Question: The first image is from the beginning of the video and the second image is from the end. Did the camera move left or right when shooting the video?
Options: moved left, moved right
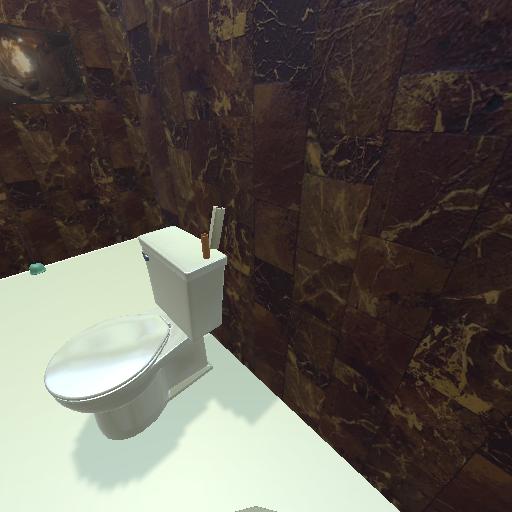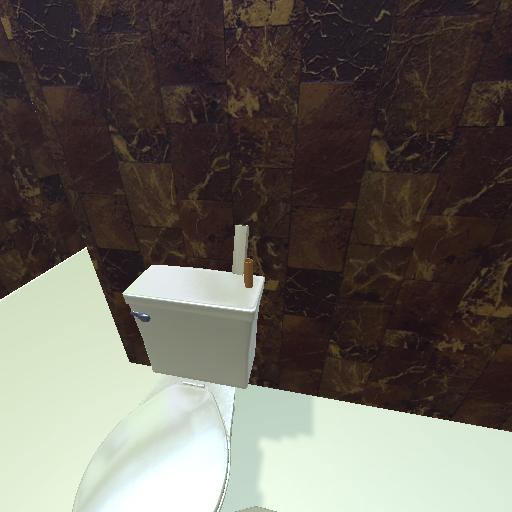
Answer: moved left